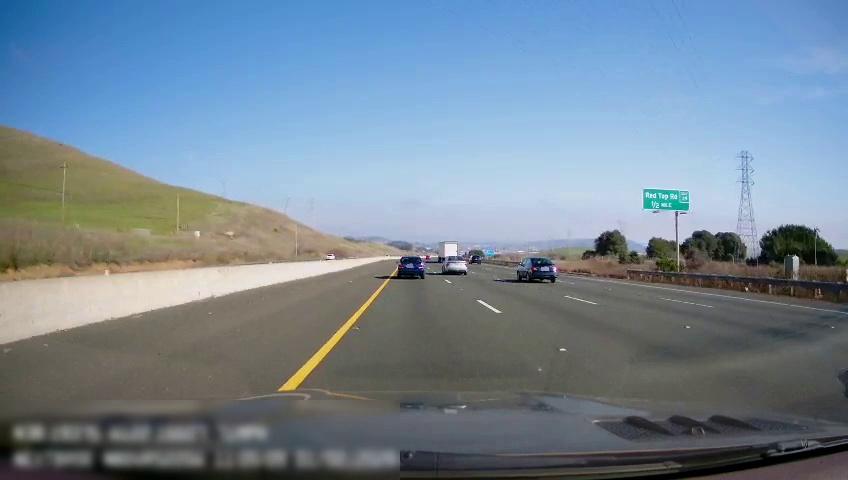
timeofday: Day
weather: Sunny
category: Drivable Space
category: Vehicles | Other LV
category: Vehicles | Car
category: Vehicles | Car
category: Vehicles | SUV
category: Vehicles | Car
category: Vehicles | Car
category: Lanes | Current Lane
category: Lanes | Current Lane
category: Lanes | Alternate Lane
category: Lanes | Alternate Lane
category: Lanes | Alternate Lane
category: Traffic | Signs